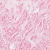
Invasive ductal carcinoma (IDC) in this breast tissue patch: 0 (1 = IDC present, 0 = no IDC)